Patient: sex F, age 54
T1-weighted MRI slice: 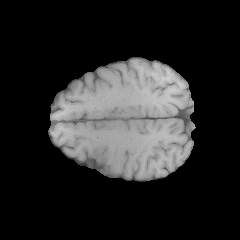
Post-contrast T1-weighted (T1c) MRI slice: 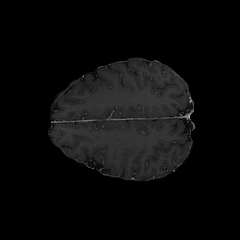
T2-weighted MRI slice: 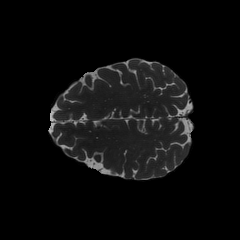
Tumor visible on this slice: no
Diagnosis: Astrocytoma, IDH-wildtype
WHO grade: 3